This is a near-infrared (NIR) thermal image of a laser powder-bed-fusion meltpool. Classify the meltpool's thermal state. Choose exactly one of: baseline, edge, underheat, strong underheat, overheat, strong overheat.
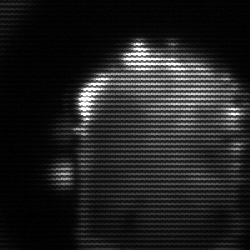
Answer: baseline